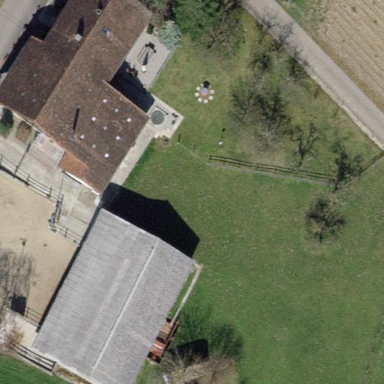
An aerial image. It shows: Farmyard area.